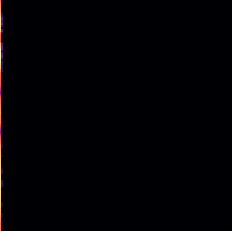
Sound class: Chainsaw